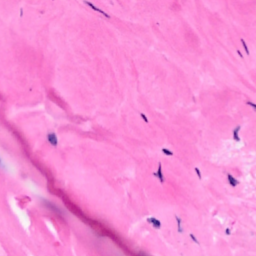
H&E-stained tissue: Breast